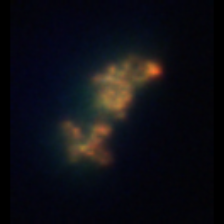
Taxon: Unknown_detritus
Group: Unknown